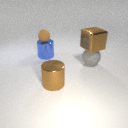
large gray rubber sphere in front of large blue metal cylinder